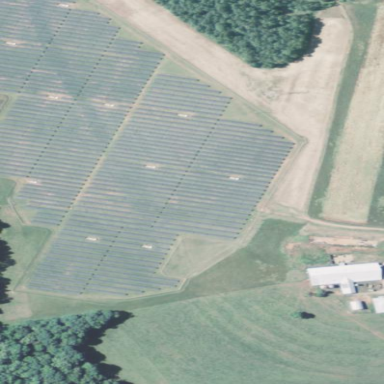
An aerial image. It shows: Solar power plant enclosed by fence. The plant generates electricity using photovoltaic technology.